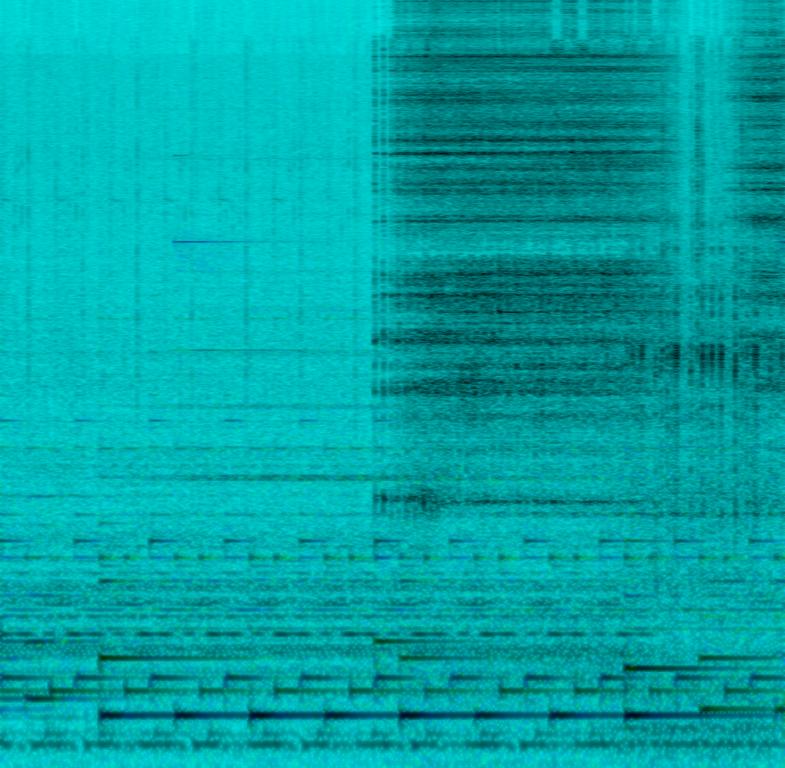
The song is an instrumental. The tempo is medium with a piano accompaniment, music box tones and percussion tones with a metal grinding instrument making noise. The song is tense and anticipatory. The song is a soundtrack for a documentary film.